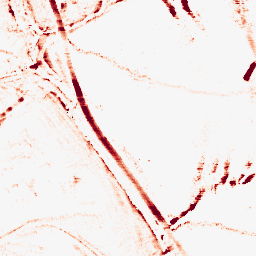
Category: morphological
Decomposition family: morphological_rect
Decomposition parameters: operation: opening
width: 10
height: 5
Upsampling method: quintic
Upsampling parameters: scale: 8
Upsampling scale: 8